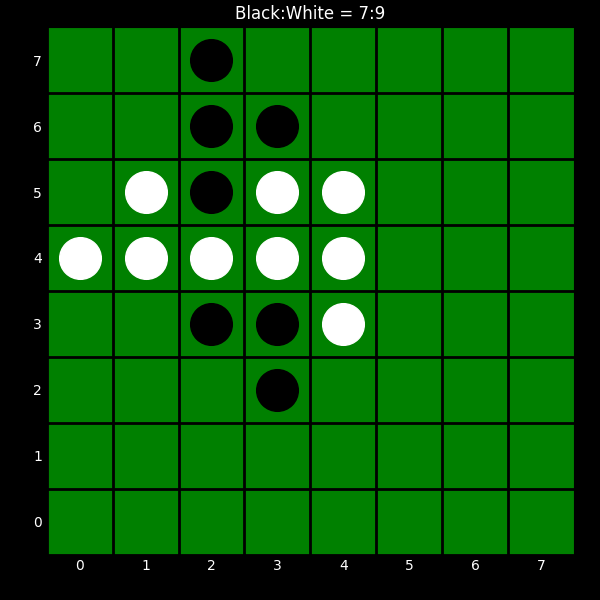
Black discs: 7
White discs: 9